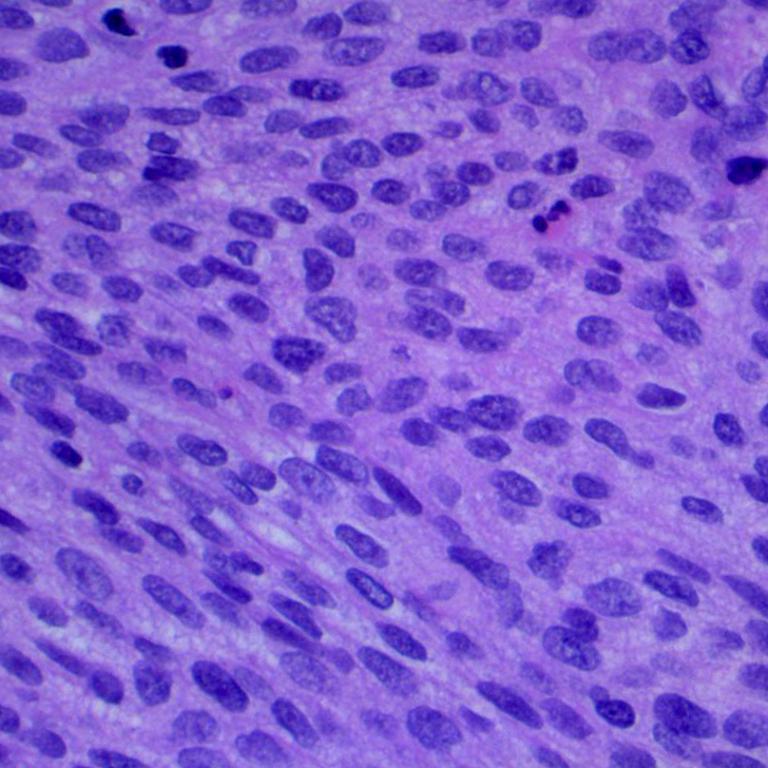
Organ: lung
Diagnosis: squamous carcinomas